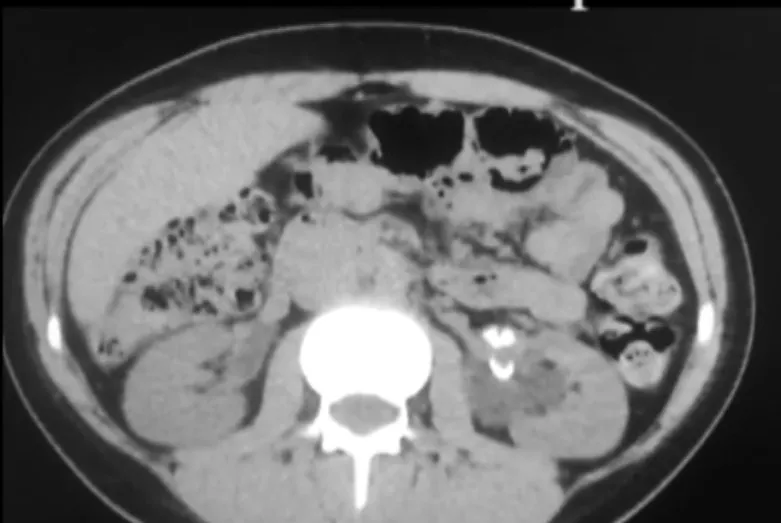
Noncontrast CT demonstrating nongravity-dependent calcifications at the left ureteropelvic junction with accompanying hydronephrosis.
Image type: radiology (ct)